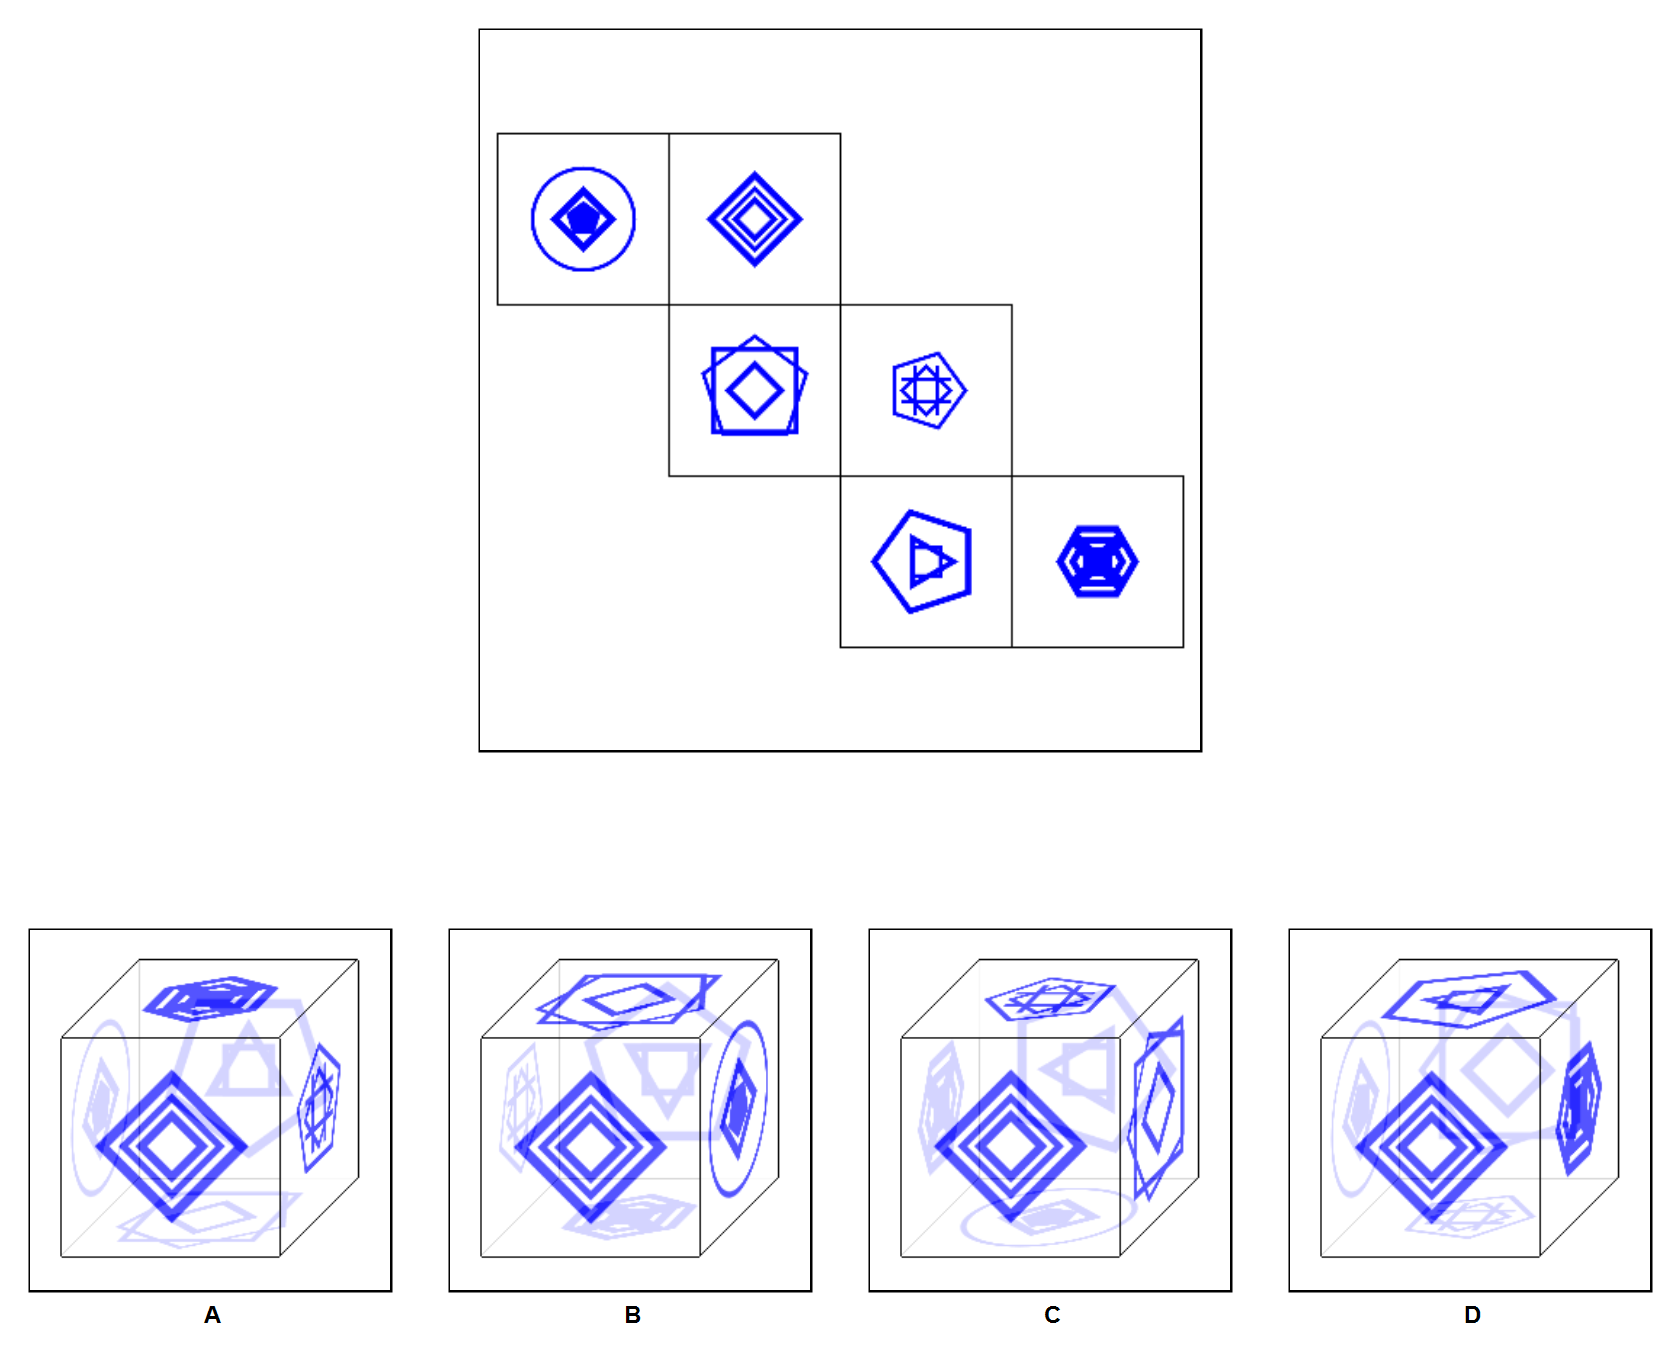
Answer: D